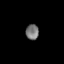
Tissue: lung
Cell type: T cells
Senescence score: 0.1809
Nuclear area (px): 195
Mean DAPI intensity: 117.533